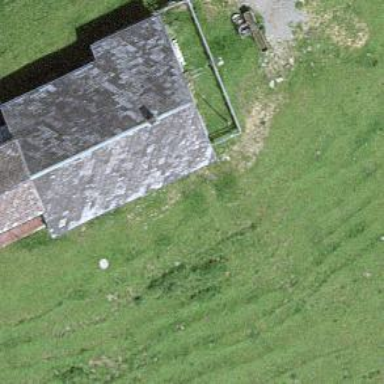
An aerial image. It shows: Farm auxiliary building.